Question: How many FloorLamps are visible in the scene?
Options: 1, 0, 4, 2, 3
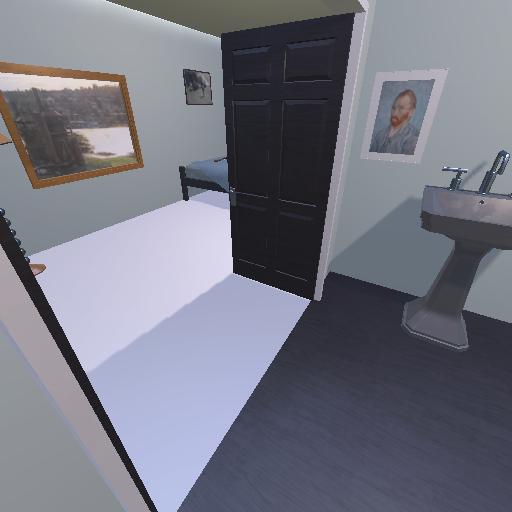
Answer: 1